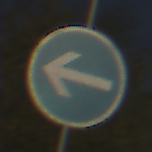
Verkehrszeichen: VorgeschriebeneFahrtrichtungHierLinks
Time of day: SunriseSunset
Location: Outdoor (Urban)
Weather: PartlyCloudy
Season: Autumn
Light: Natural